A bearing vibration time series has been folded into this square grayscale image, one row per segment of consecutive samples. Based on the visible evidence, which condition applies: normal, inner_race, outer_race, ball?
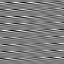
Answer: outer_race